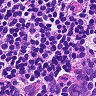
Metastatic tissue present: no